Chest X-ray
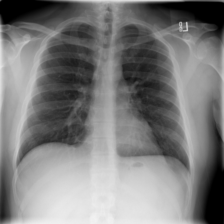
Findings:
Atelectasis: negative
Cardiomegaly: negative
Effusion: negative
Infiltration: negative
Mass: negative
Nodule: negative
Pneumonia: negative
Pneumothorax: negative
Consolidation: negative
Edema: negative
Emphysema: negative
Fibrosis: negative
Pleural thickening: negative
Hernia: negative